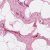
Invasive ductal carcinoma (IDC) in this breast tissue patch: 0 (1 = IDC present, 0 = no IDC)